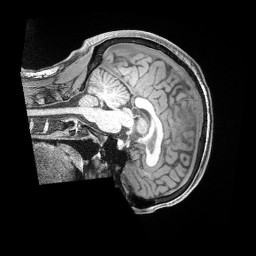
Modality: T1w
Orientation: sagittal
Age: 35
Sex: male
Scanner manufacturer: siemens
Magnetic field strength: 3 T
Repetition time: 2 s
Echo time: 0.00211 s